Field crop: tomato
Growth stage: 1
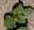
Species: solanum